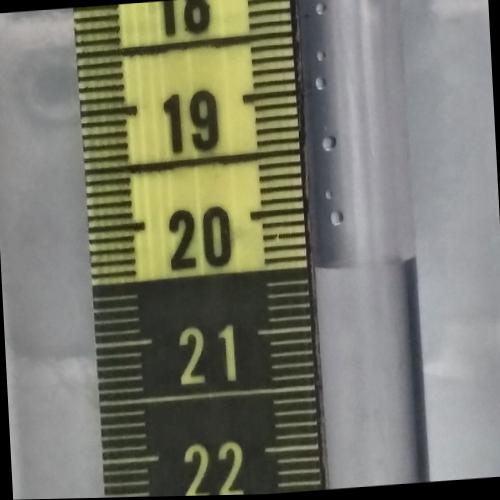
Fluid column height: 20.5 cm